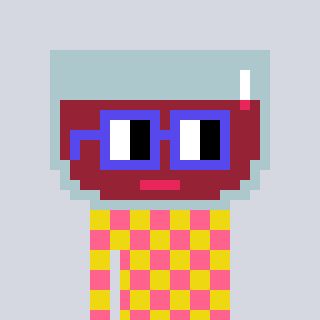
a pixel art character with square blue glasses, a wine-shaped head and a yellow-colored body on a cool background